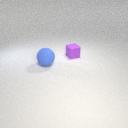
small purple rubber cube to the right of large blue rubber sphere